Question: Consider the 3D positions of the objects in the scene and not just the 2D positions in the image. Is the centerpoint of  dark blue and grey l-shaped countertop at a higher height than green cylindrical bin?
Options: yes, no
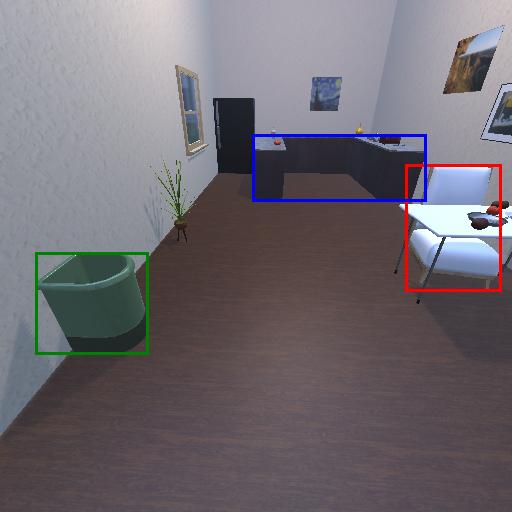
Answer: yes